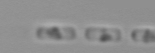
Label: Skeletonema